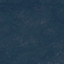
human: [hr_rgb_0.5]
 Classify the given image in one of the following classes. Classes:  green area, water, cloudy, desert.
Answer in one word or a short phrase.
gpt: green area